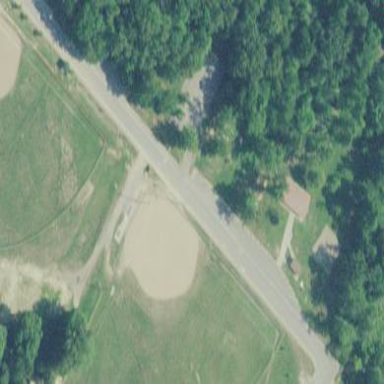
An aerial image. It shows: Grassy baseball pitch for leisure sports.